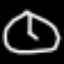
Label: clock